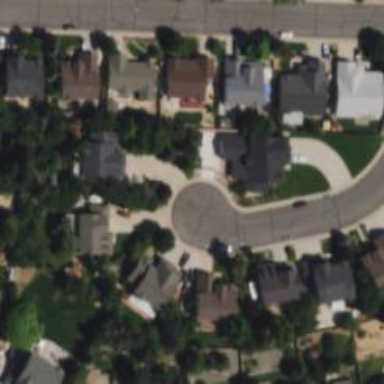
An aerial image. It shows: Residential road with asphalt surface and separate sidewalk.